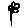
Label: flower